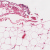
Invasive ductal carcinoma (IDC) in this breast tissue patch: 0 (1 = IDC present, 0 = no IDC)